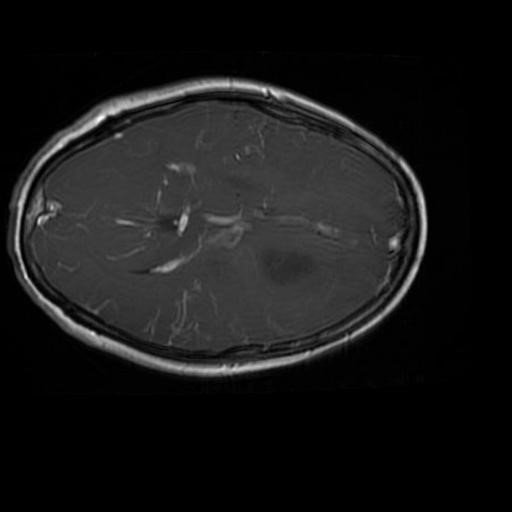
Label: brain_glioma